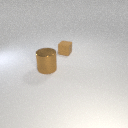
large brown metal cylinder to the left of small brown rubber cube